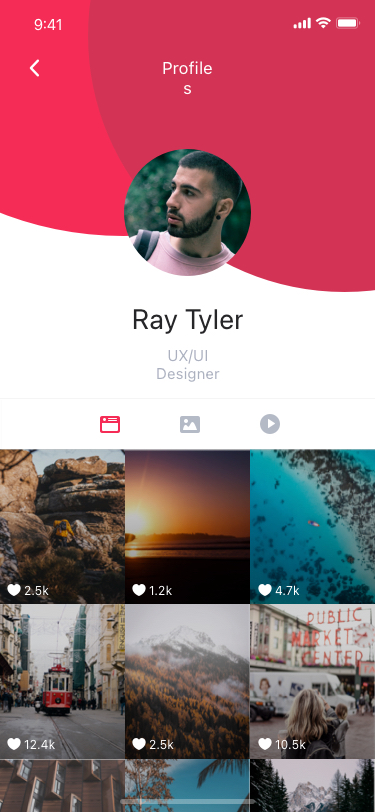
Text in this UI design:
UX/UI Designer
Ray Tyler
2.5k
12.4k
1.2k
2.5k
4.7k
10.5k
Profiles